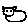
Label: cat